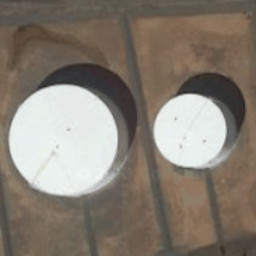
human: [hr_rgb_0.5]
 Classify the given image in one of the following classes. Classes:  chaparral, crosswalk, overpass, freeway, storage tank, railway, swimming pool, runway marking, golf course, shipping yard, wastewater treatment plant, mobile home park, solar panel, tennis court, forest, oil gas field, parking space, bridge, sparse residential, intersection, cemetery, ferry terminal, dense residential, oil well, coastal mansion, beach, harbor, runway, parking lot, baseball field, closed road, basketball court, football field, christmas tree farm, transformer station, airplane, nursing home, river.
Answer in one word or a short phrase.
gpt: storage tank